Question: When developing a Grail app in IntelliJ there's a console view:

Whenever I make changes to the app outside IntelliJ, this view grabs the focus and lots of building messages start appearing. This also happens on occasions when making changes within the IDE.
I would like to hide, delete, disable or remove this view if possible?
(FYI, this view has nothing to do with the Grails console that appears when you run the 'grails console' command)
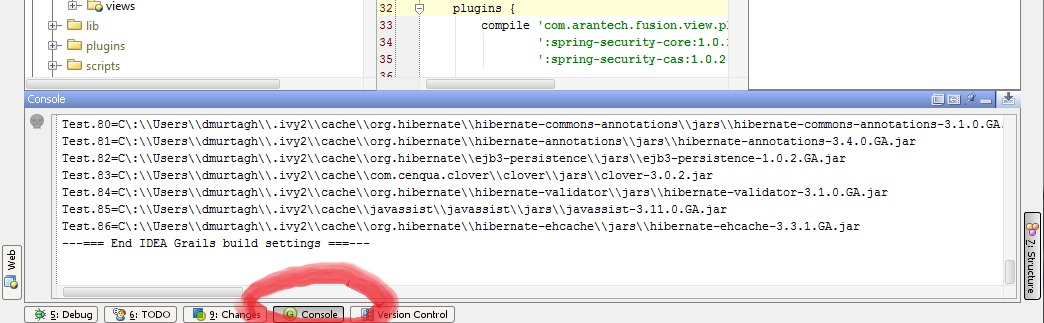
Answer: You can't disable it in the current version, however this problem will be addressed in the future builds, our developers are aware of it. Sorry for the inconvenience.